Field crop: maize
Growth stage: 1
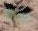
Species: datura